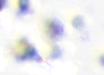
Label: Phaeocystis